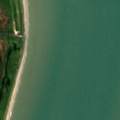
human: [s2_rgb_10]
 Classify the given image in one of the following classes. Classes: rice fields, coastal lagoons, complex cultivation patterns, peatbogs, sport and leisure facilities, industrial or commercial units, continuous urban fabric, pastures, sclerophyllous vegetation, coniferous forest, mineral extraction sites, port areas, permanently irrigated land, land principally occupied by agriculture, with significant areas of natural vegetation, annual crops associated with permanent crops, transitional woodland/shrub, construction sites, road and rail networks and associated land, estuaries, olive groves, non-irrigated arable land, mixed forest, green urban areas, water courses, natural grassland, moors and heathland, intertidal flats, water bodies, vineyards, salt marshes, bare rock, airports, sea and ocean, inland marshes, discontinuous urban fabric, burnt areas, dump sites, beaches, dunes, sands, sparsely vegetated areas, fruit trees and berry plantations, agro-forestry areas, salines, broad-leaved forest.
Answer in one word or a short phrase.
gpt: inland marshes, sea and ocean